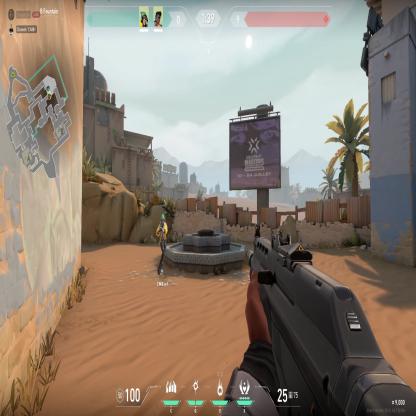
Label: teammate